Field crop: maize
Growth stage: 1
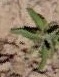
Species: atriplex